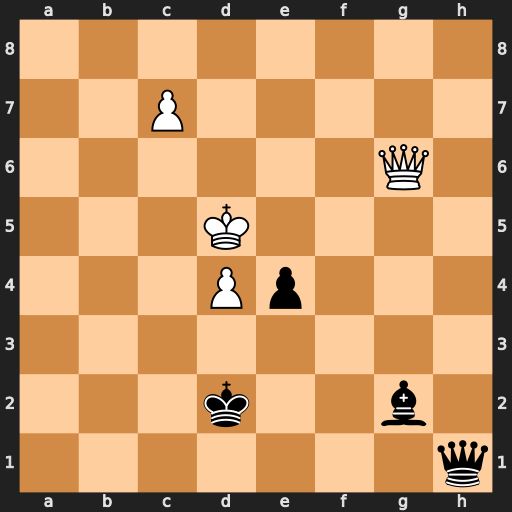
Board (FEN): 8/2P5/6Q1/3K4/3Pp3/8/3k2b1/7q
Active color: w
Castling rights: -
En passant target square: -
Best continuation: c8=Q e3+ Kd6